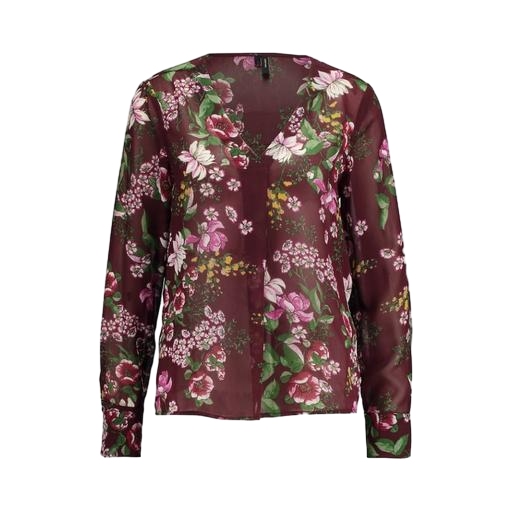
multicolor nly floral print shirt, red women's floral georgette blouse, floral shirt, white background